Question: This Macro I have built works but I am hoping for a faster version or a Formula that will do the same in less time.
What I Have:
'''
For Each cell In Range("Table_Query_1[[#Data],[Reason2]]")
For Each PossibleValue In Range("F2", Range("F2").End(xlDown))
If Len(cell) = 0 Then
If (InStr(UCase(cell.Offset(0, 1)), UCase(PossibleValue)) <> 0) Then
cell.Value = PossibleValue.Value
End If
Else
Exit For
End If
Next
If Len(cell) = 0 Then
cell.Value = cell.Offset(0, -1)
End If
Next
'''
The only other way I could get anything to work way with the following Array Formula
'''
=IF(ISNA(MATCH($F$3:$F$10,[@Extra Info],0)),[@Reason],$F$3:$F$10)
'''
but this doesn't work for Partial matches as in the case of Row 4 and 9. I also have my doubts that this array formula would be that much faster then a vba macro along with the fact it would also require more upkeep with the test values range (F2:f3) in this case as I would have to constantly update that formula OR I wouild have to make the original range like F2:F100 witch would cause it to take that much longer.

So, what i'd like is if ANY value in my range of values (F2:F3 in this case), Is found inside of the Extra Info Column on the current Row , Then Reason2 of that row (Offset(0, -1)) equals the Value that was matched. But if nothing is found then just use the Reason in that row(Offset(0,1)).
And the second Issue is that I need the Macro to Run After the QueryTable refreshes but if I set it as a Cell Change Event on a cell the is in the query that will change, the macro runs and finishes before the Final querytable is imported and sorted.
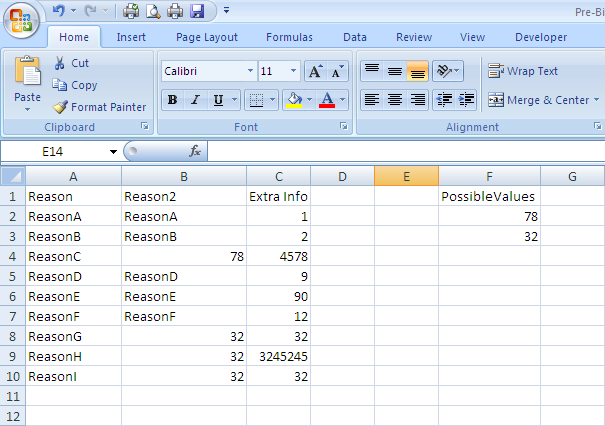
Answer: Solved!
This is post the comment that I posted above which had the initial formula.
'=IF(COUNT(FIND($F$2:$F$3,C1)),"What Will Go Here",A1)'
The below tells you what has to go in place of '"What Will Go Here"'
Put this formula in cell B2. Note that this is an Array Formula. You will have to press + + after you enter the formula.
'=IF(COUNT(FIND($F$2:$F$4,C2)),INDEX($F$2:$F$4,MATCH(SUM(IF(ISNUMBER(--FIND($F$2:$F$4,C2,1)),--FIND($F$2:$F$4,C2,1))),FIND($F$2:$F$4,C2,1),0),0),A2)'

:
'FIND($F$2:$F$4,C2,1)' when used with an array returns an array. To check the values you can highlight it and press and it will tell you the position at which the match is found. See this screenshot

So it tells us that it found the match at the 3rd position in 4532. It yet doesn't tell us with what did it find a match.
Now the next step is to retrieve the position of that number from the array. So in the above example it will be position 2 and to find that position we will use 'MATCH()' and to use MATCH we will need that '3'
So to retrieve '3' from the array we use this formula
'=SUM(IF(ISNUMBER(--FIND($F$2:$F$4,C2,1)),--FIND($F$2:$F$4,C2,1)))'

Now we have that '3' so we will use it in 'Match' to find the position in the 'Possible Value'
'=MATCH(SUM(IF(ISNUMBER(--FIND($F$2:$F$4,C2,1)),--FIND($F$2:$F$4,C2,1))),FIND($F$2:$F$4,C2,1),0)'
This will give us '2'

Now we know the position of the number in the 'Possible Value'. To find that number we will use 'INDEX'
'=INDEX($F$2:$F$4,MATCH(SUM(IF(ISNUMBER(--FIND($F$2:$F$4,C2,1)),--FIND($F$2:$F$4,C2,1))),FIND($F$2:$F$4,C2,1),0),0)'

<URL>